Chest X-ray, AP view. Patient: 68 years old, sex M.
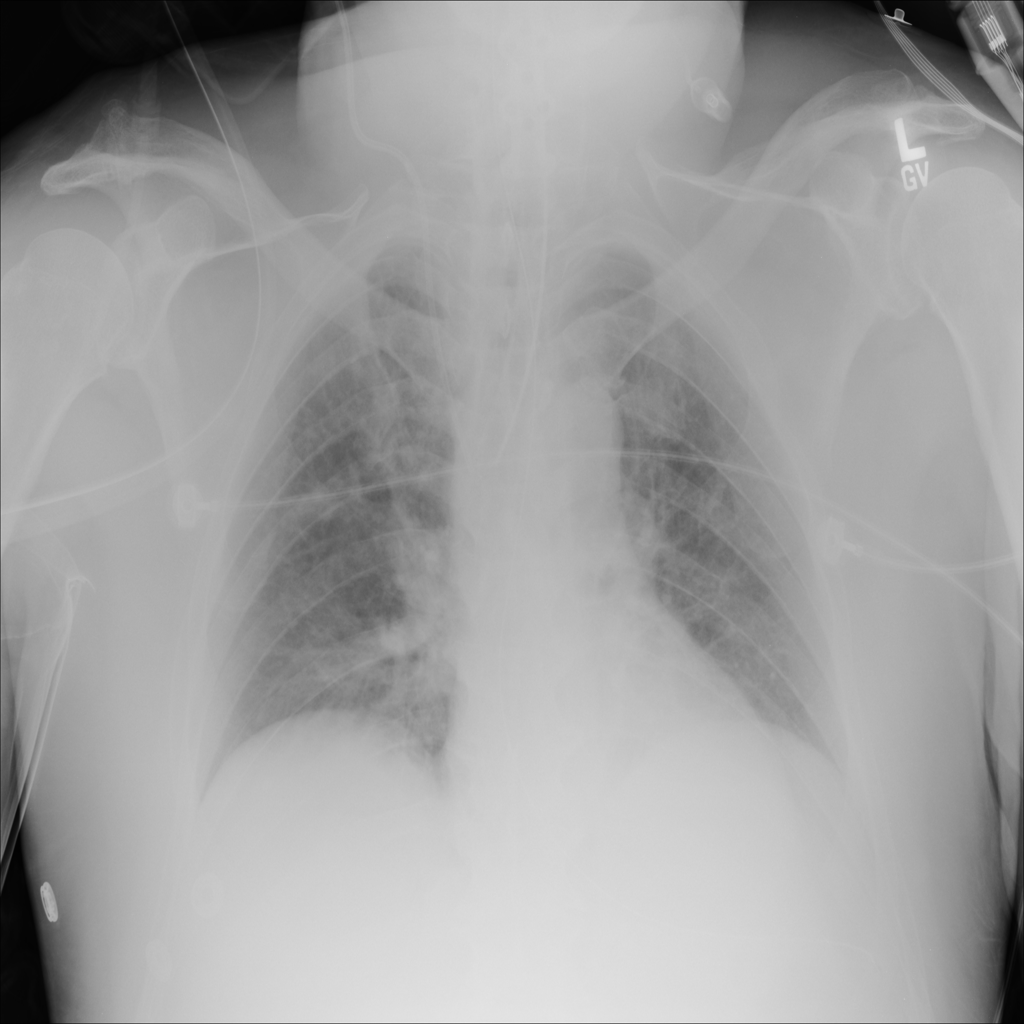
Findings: Atelectasis